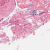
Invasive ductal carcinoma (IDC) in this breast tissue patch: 0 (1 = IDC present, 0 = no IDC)